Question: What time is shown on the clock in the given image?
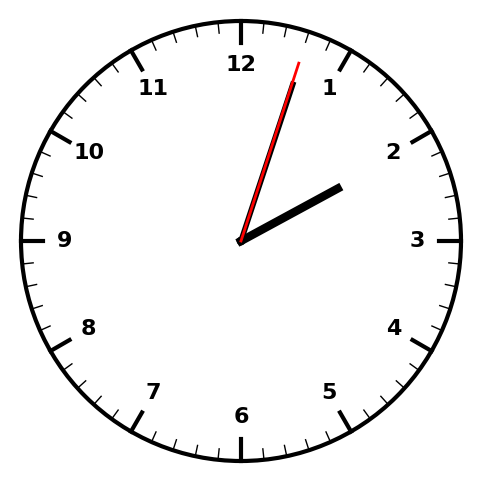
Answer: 02:03:03